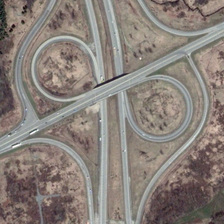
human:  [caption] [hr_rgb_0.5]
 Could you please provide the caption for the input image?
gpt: bareland is near a viaduct with cars running .

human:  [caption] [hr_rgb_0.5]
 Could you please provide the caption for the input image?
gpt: bareland is near a viaduct with cars running .

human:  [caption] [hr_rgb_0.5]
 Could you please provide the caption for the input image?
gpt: bareland is near a viaduct with cars running .

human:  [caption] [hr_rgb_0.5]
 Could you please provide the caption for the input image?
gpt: bareland is near a viaduct with cars running .

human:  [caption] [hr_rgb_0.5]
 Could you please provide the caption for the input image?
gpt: bareland is near a viaduct with cars running .